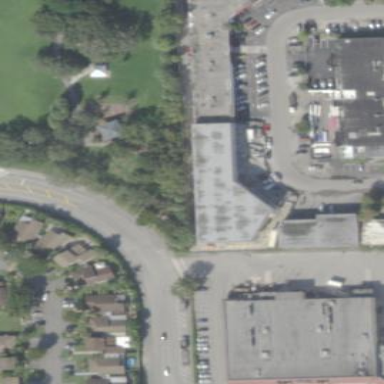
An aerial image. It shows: Commercial building.